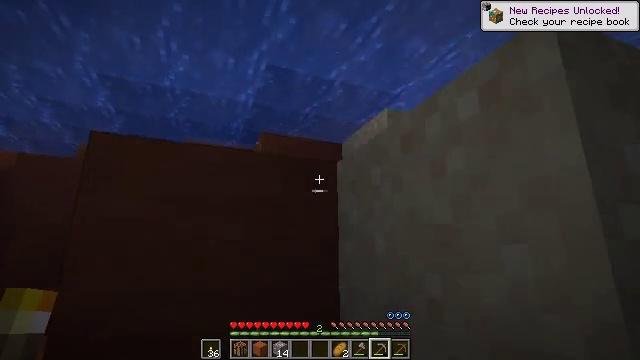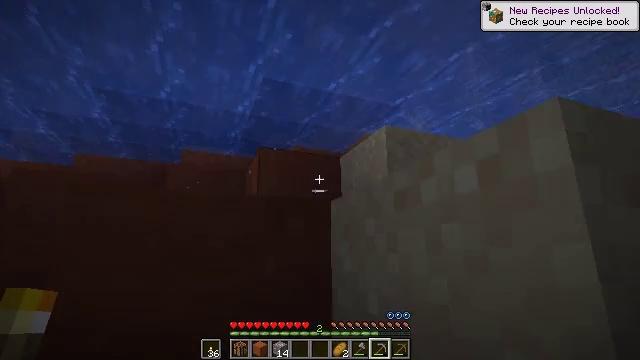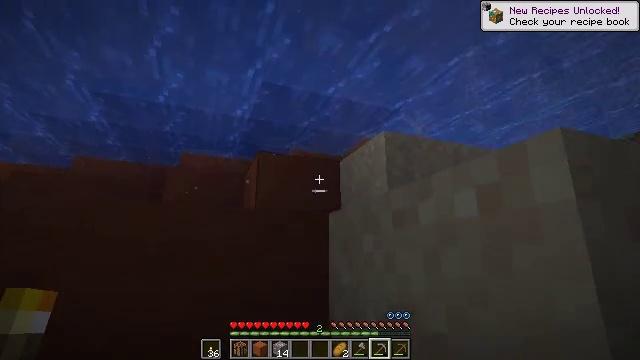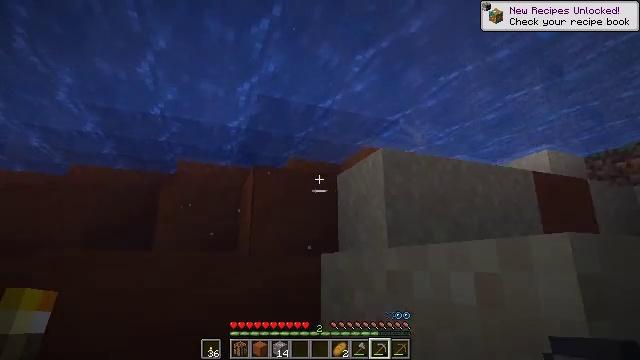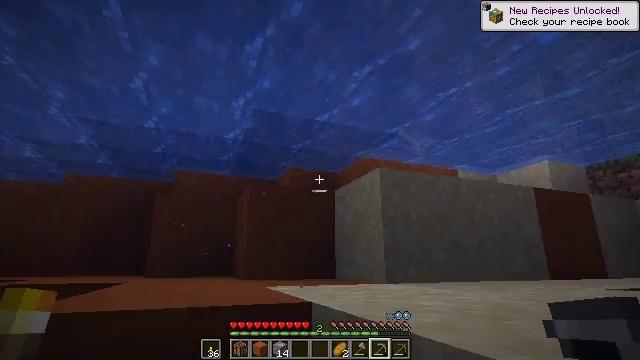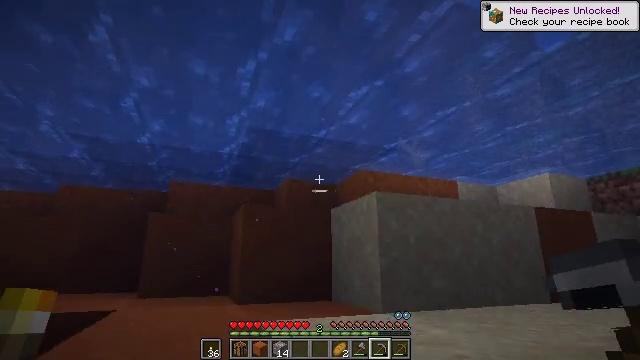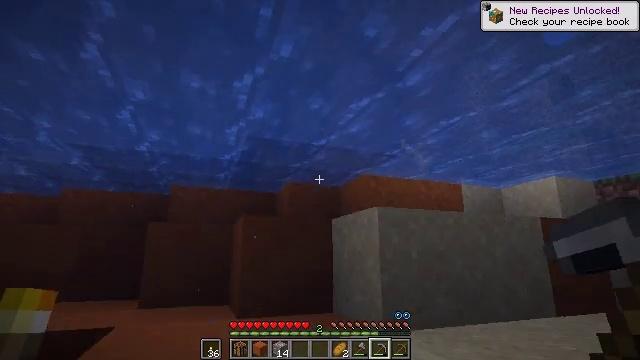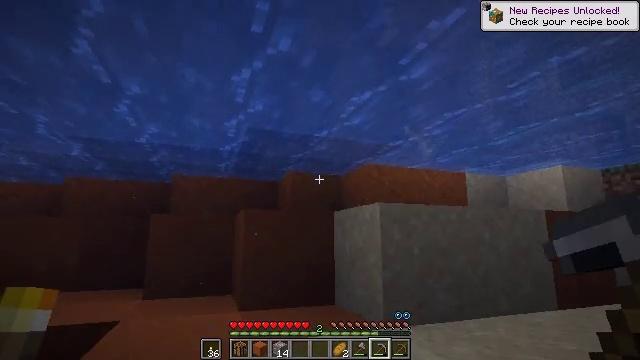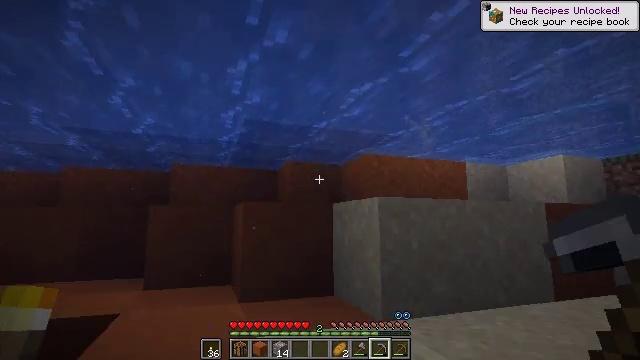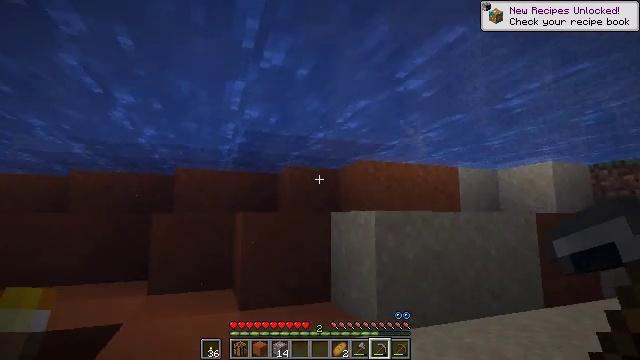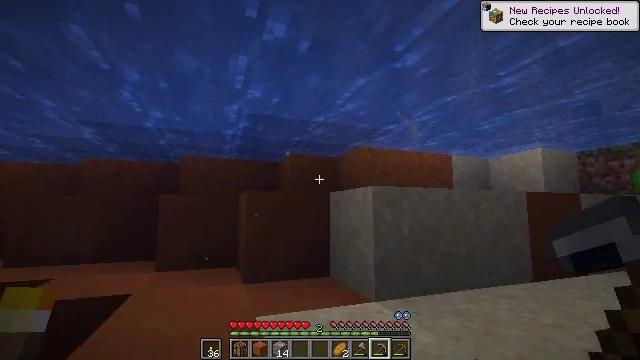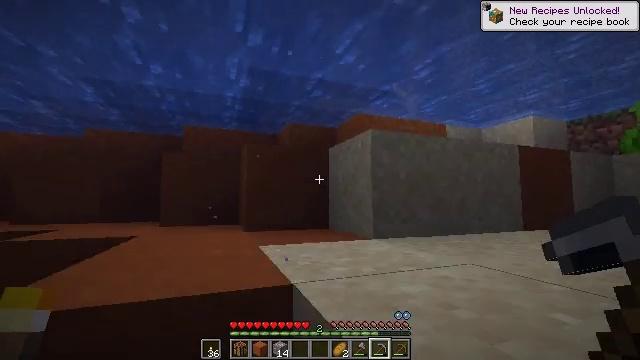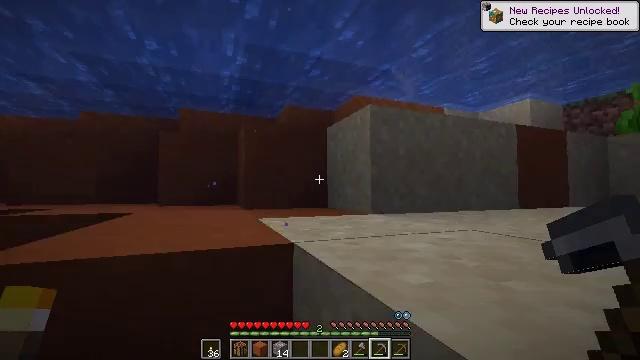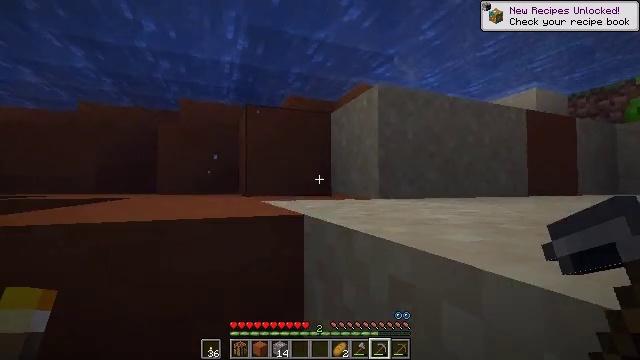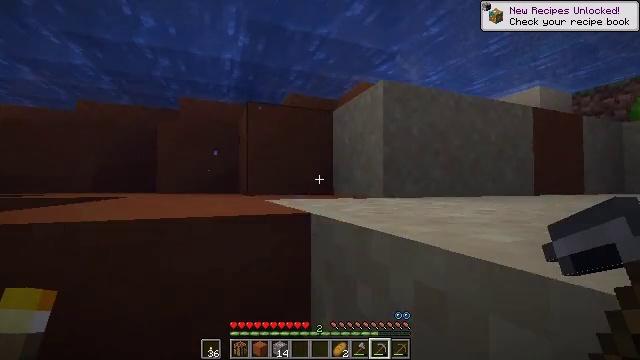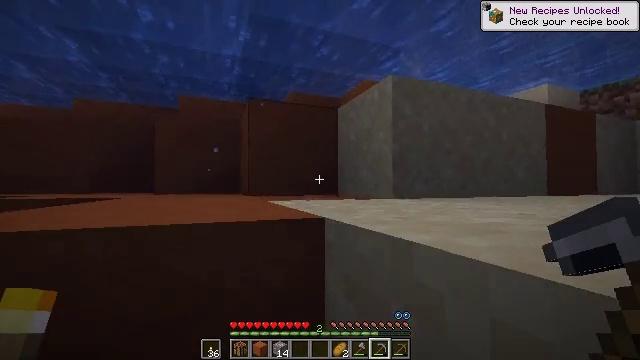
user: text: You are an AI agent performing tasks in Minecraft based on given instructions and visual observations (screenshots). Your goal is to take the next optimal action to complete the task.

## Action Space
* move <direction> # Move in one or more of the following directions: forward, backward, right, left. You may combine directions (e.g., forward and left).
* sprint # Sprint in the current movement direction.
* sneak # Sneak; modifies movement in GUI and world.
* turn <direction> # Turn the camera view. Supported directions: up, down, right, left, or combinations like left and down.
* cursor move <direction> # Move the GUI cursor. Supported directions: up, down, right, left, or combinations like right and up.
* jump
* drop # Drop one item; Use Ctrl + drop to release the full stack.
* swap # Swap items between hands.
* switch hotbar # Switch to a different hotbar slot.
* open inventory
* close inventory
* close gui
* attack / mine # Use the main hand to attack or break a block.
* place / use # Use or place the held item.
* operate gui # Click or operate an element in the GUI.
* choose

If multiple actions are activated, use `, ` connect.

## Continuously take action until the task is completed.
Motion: motion action
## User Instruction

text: Collect red sand from a desert biome.
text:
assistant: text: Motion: move forward, sprint, jump
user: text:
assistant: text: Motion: move forward, sprint, jump
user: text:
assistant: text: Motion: move forward, sprint, jump
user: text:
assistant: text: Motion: move forward, sprint, jump
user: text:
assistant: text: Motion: move forward, sprint, jump
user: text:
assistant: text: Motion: move forward, sprint, turn down, jump
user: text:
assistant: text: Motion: move forward, sprint, turn down, jump
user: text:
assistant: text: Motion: move forward, sprint, turn down
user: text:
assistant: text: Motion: move forward, sprint
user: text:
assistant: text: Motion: move forward, sprint
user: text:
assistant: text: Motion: move forward, sprint, turn down
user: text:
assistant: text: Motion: move forward, sprint, turn down
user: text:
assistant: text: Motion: move forward, sprint
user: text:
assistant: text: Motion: move forward, sprint
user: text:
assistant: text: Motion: move forward, sprint
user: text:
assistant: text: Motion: move forward, sprint
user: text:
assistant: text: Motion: move forward, sprint
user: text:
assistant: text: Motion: move forward, sprint
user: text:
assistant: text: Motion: move forward, sprint, jump
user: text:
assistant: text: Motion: move forward, sprint, jump
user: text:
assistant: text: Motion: move forward, sprint, jump
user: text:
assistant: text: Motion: move forward, sprint, jump
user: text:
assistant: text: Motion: move forward, sprint, jump
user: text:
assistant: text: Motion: move forward, sprint, jump
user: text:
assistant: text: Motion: move forward, sprint, jump
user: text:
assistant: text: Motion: move forward, sprint, jump
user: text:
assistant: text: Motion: move forward, sprint, jump
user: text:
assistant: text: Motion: move forward, sprint, jump
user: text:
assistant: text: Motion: move forward, sprint, jump
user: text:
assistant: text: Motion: move forward, sprint, jump